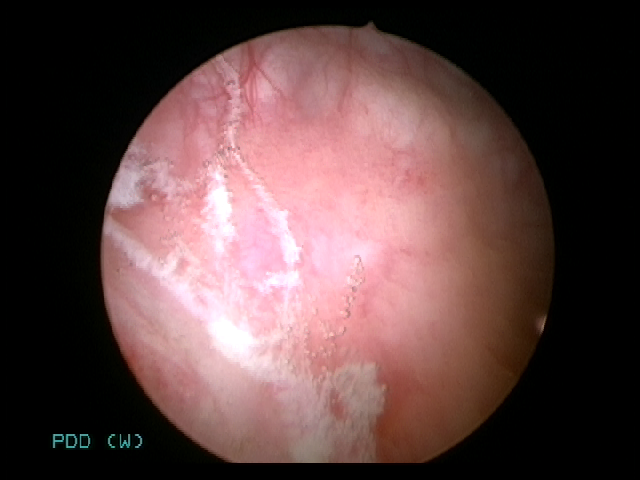
Modality: WLC
Class: Malignant
Subclass: LowGradePapillary
Lesion: L1
Stage: Ta
Morphology: Papillary
Bladder cancer association: Yes